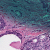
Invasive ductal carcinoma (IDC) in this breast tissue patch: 0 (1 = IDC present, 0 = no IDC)